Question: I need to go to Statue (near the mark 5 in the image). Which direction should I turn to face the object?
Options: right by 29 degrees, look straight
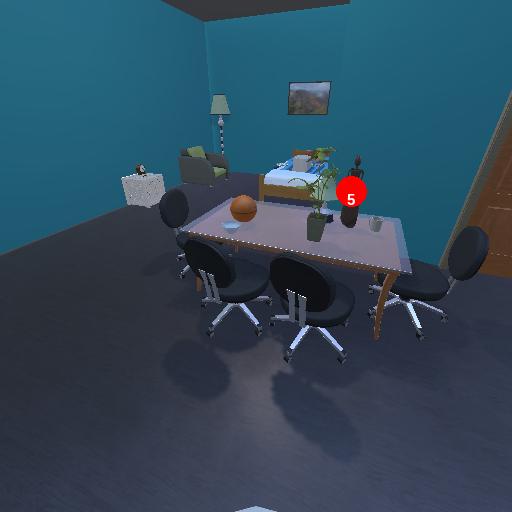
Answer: right by 29 degrees